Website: ulta-beauty
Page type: customer-info-address
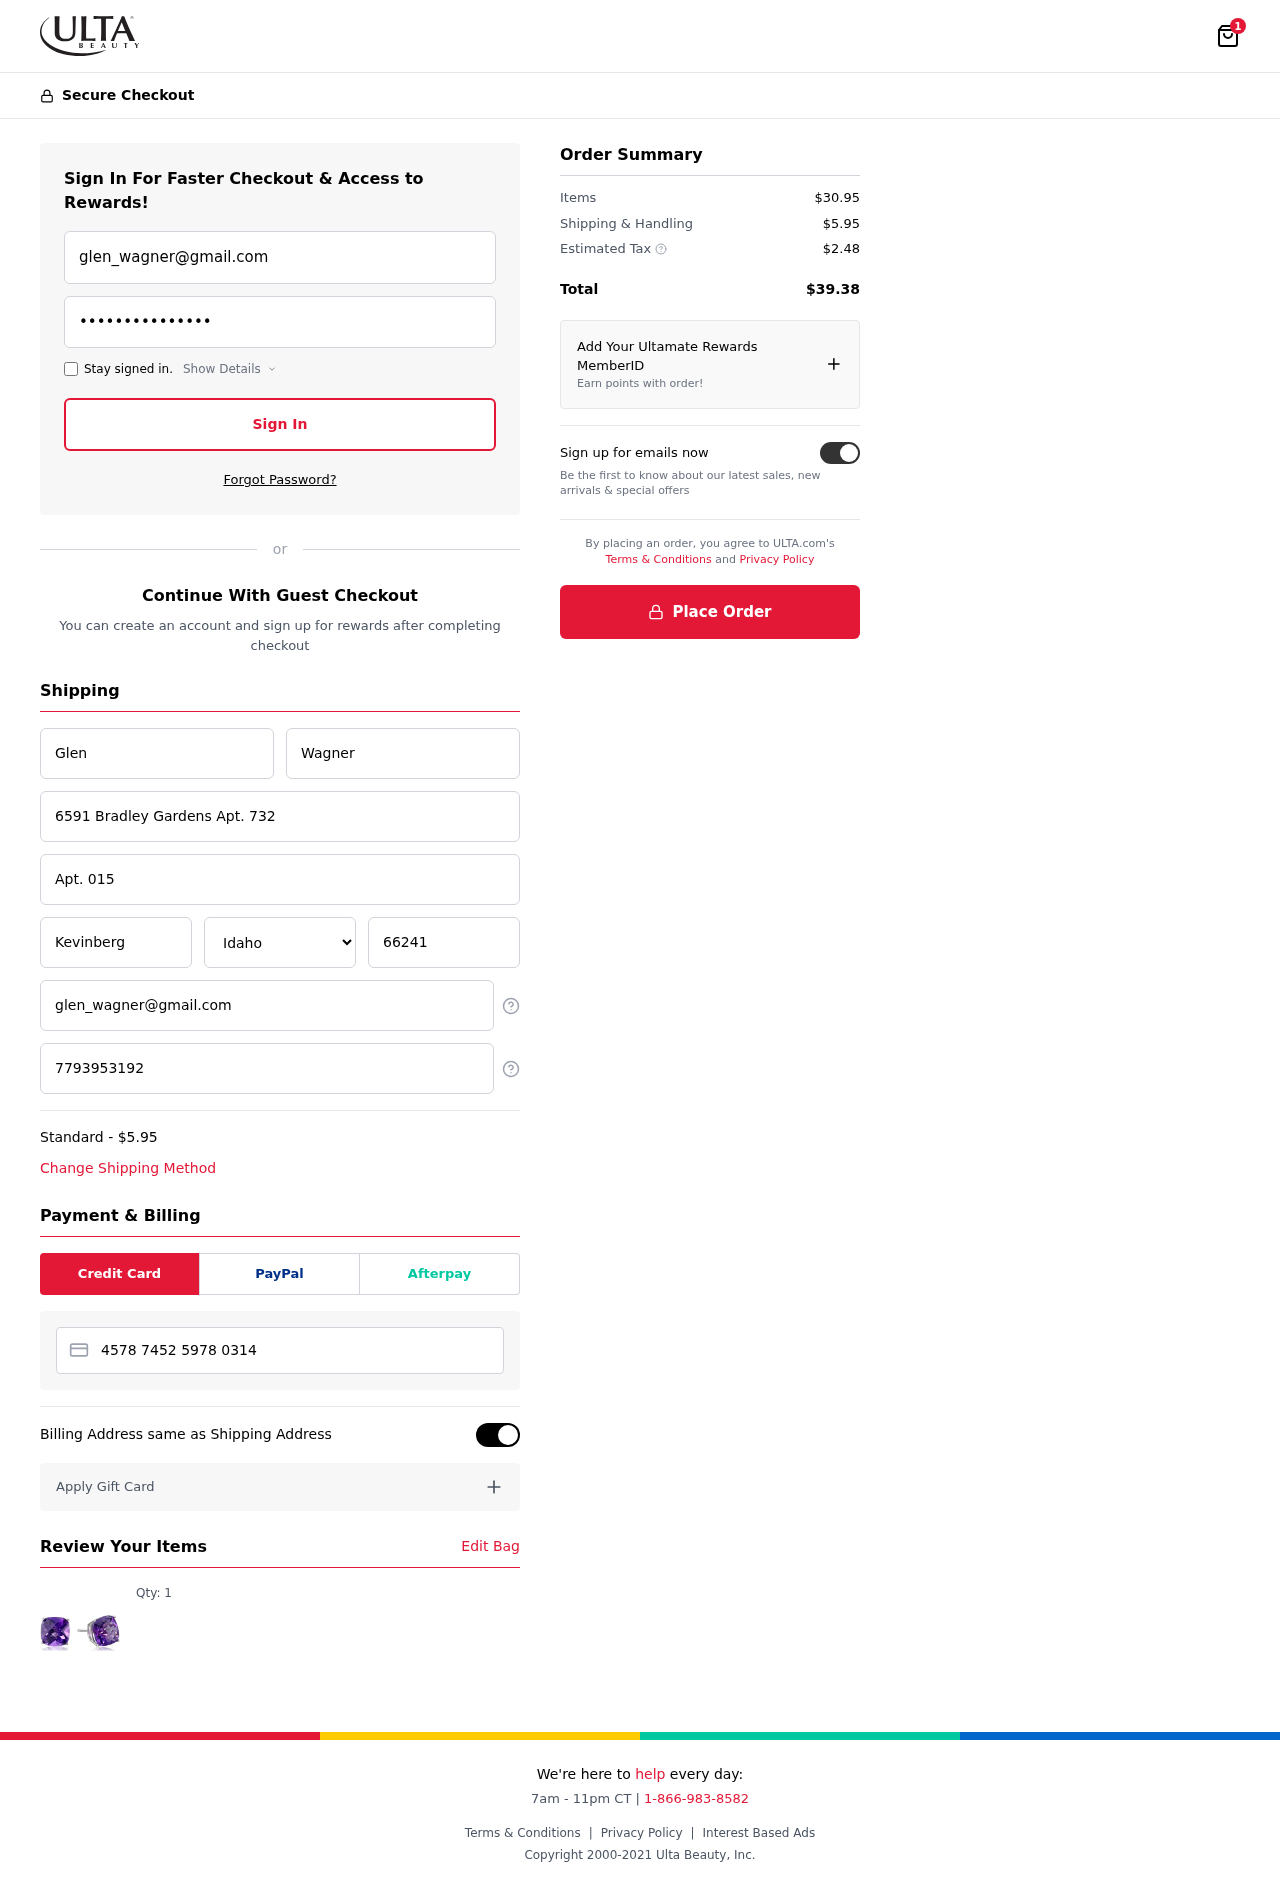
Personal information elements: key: PII_CARD_NUMBER
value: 4578 7452 5978 0314
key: PII_CITY
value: Kevinberg
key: PII_EMAIL
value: glen_wagner@gmail.com
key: PII_FIRSTNAME
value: Glen
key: PII_LASTNAME
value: Wagner
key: PII_PHONE
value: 7793953192
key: PII_POSTCODE
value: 66241
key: PII_STATE
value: Idaho
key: PII_STREET
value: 6591 Bradley Gardens Apt. 732
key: PII_STREET2
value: Apt. 015
Product elements: key: PRODUCT1_QUANTITY
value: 1
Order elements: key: ORDER_NUM_ITEMS
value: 1
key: ORDER_SHIPPING_COST
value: $5.95
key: ORDER_ITEMS_TOTAL
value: $30.95
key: ORDER_SHIPPING_COST2
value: $5.95
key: ORDER_TAX
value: $2.48
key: ORDER_TOTAL
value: $39.38